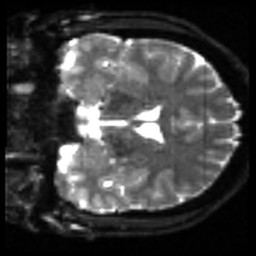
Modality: sbref
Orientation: coronal
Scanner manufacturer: siemens
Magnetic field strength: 3 T
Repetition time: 4 s
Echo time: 0.0594 s